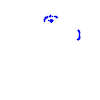
Particle: kaon